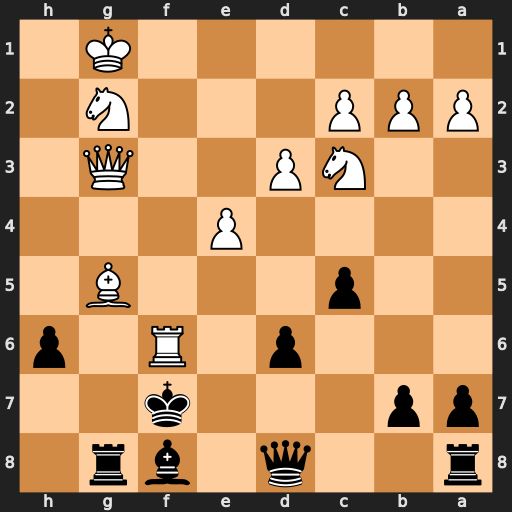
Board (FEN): r2q1br1/pp3k2/3p1R1p/2p3B1/4P3/2NP2Q1/PPP3N1/6K1
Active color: b
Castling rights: -
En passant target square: -
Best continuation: Qxf6 Bxf6 Rxg3